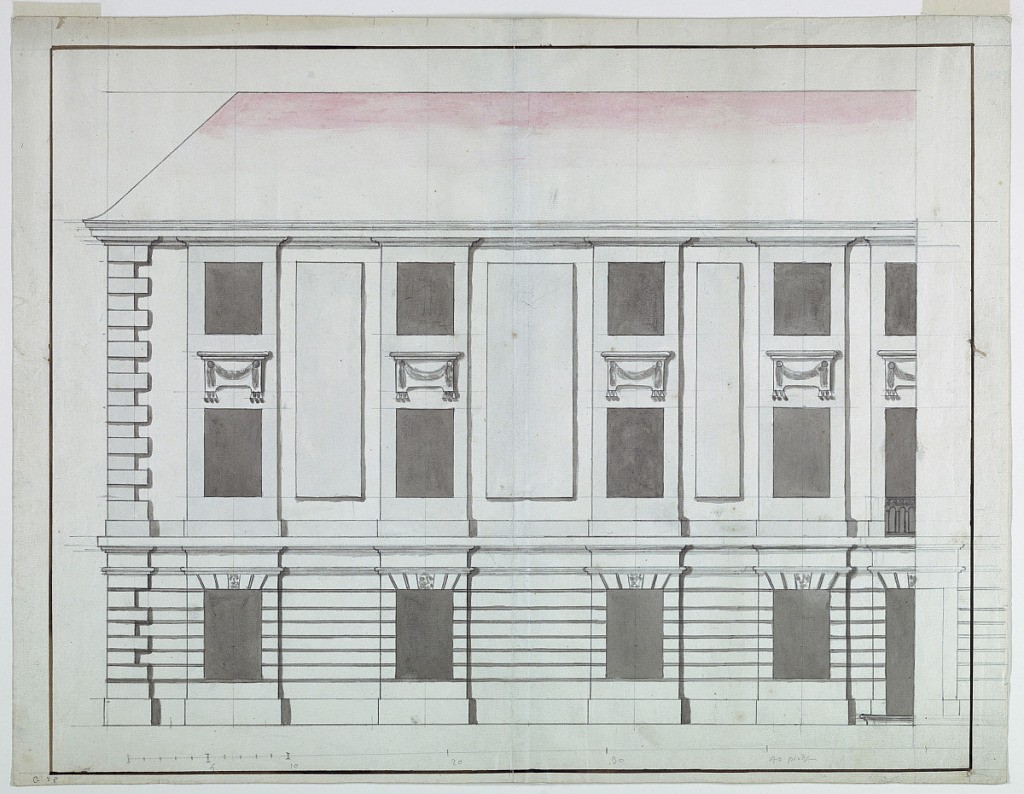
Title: Elevation of the section of a façade of a small palace
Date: ca. 1750
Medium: Pen and ink with ink and rose washes
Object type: Drawing
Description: Horizontal rectangle. Three-storied façade with windows separated vertically by blind panels over a rusticated ground floor. Door, extreme right. Left portion of façade only. Ink framing lines.